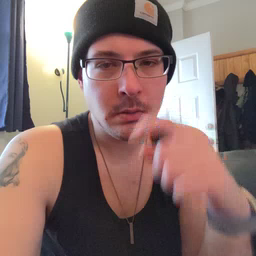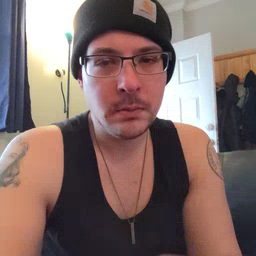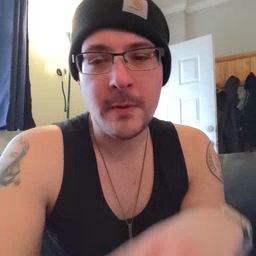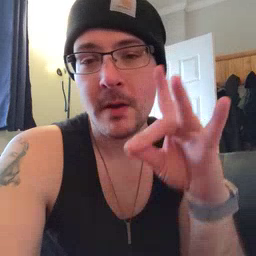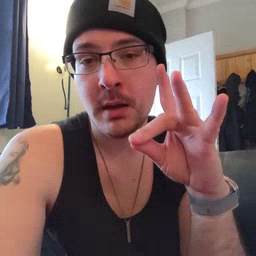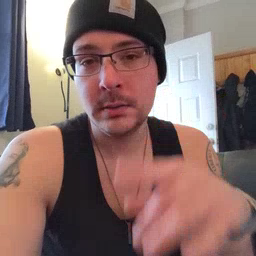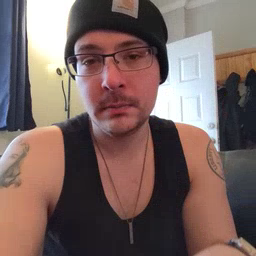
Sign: find